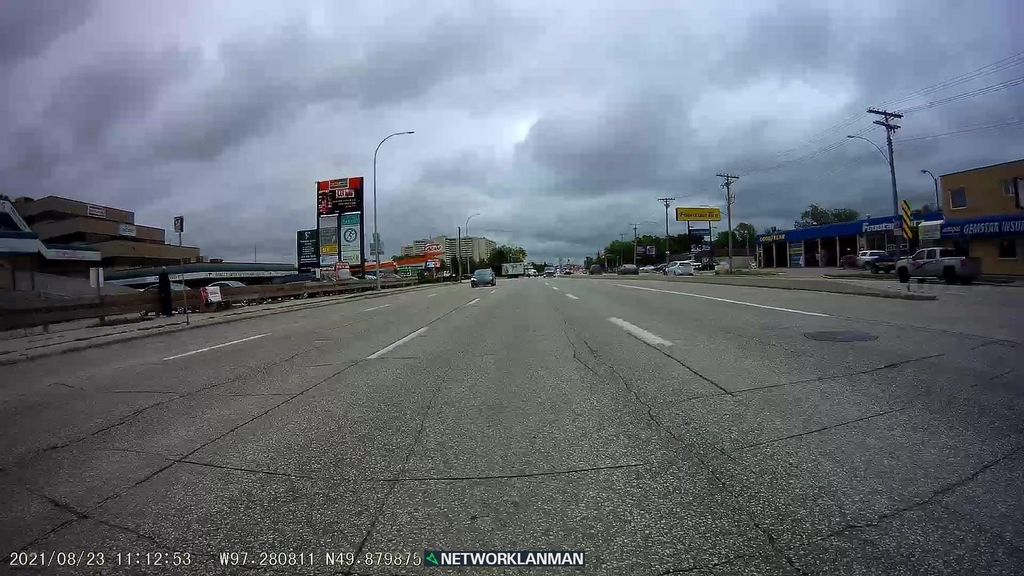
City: winnipeg